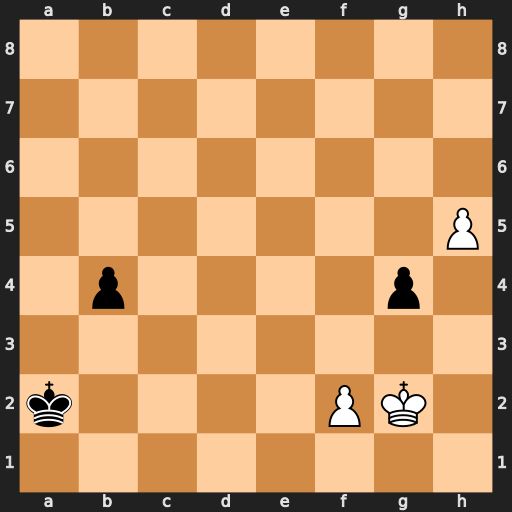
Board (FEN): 8/8/8/7P/1p4p1/8/k4PK1/8
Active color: w
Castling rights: -
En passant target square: -
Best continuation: h6 b3 h7